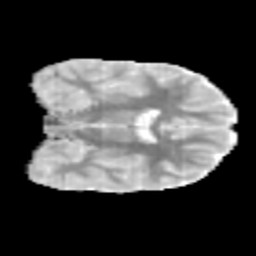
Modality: MD
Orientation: coronal
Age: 10
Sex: male
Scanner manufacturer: siemens
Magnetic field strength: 3 T
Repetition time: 3.8 s
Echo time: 0.07 s